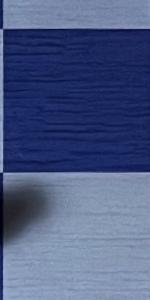
Label: Empty